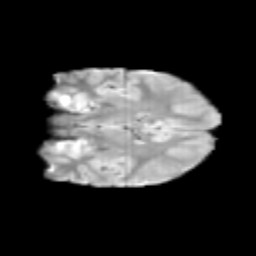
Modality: T2w
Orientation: coronal
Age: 9
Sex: female
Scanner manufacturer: siemens
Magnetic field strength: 3 T
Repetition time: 3.8 s
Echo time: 0.07 s